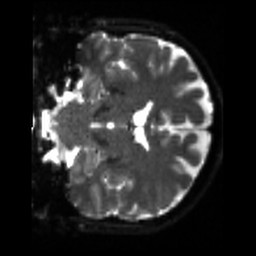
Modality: sbref
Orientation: coronal
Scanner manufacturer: siemens
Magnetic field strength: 3 T
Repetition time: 4 s
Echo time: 0.0594 s